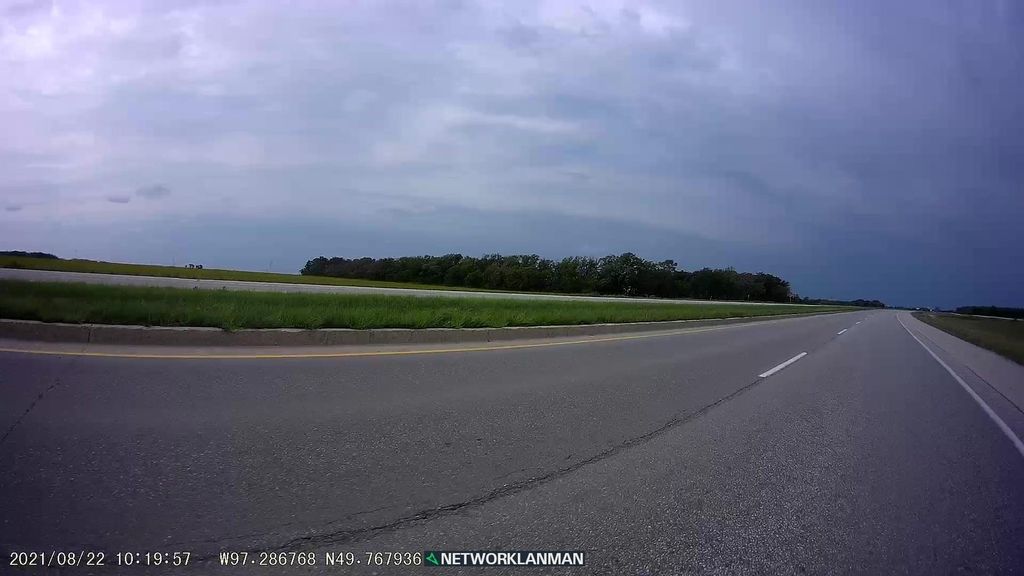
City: winnipeg